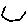
Label: hexagon